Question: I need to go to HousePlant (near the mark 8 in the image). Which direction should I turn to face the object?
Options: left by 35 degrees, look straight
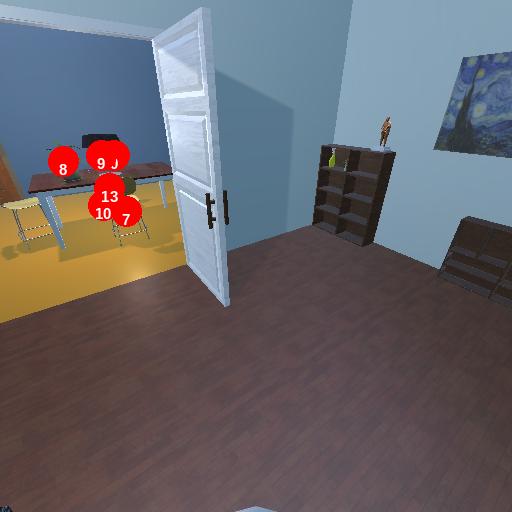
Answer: left by 35 degrees